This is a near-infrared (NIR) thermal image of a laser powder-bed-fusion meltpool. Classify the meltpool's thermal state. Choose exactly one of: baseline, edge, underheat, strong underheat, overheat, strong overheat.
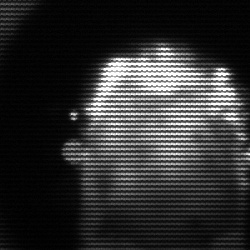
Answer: baseline